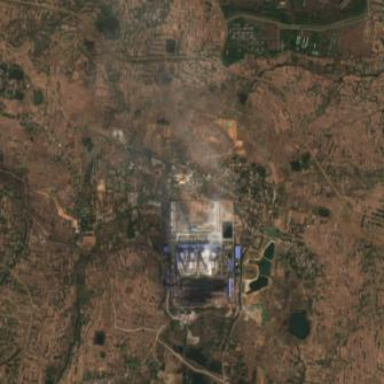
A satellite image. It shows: Industrial area with coal-powered plant.